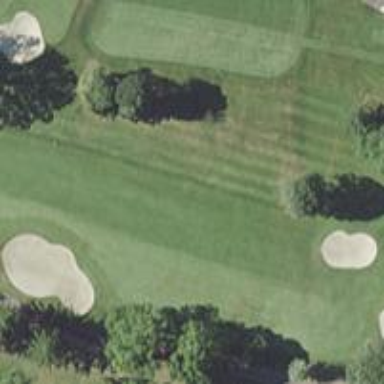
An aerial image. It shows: View of golf hole.